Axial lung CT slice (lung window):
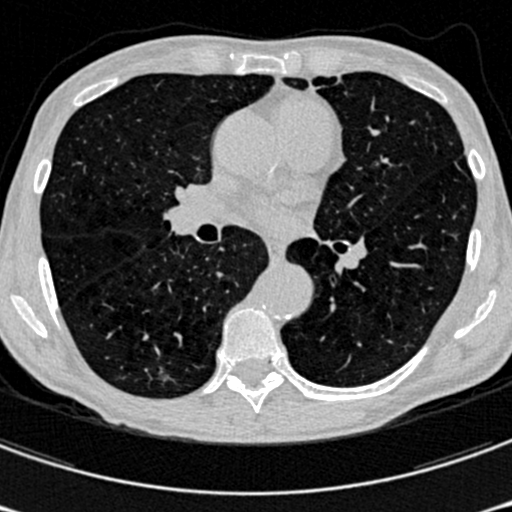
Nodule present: no